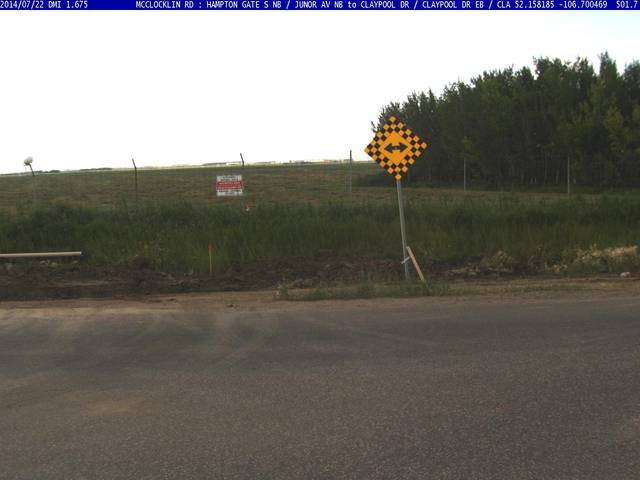
Region: Canada
Coordinates: 52.158, -106.7